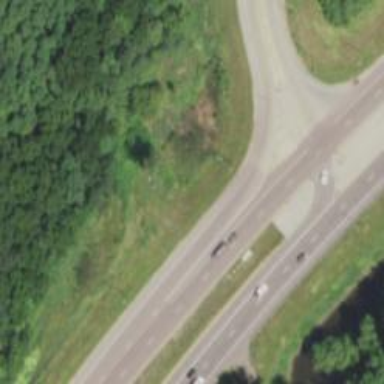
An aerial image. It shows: Asphalt road designated as trunk highway.